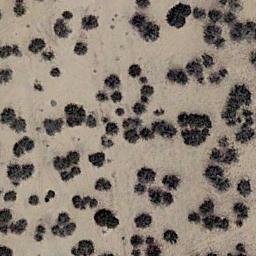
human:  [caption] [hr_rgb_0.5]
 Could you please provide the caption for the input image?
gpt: Some disconnected chaparrals of different sizes grow in the desert .

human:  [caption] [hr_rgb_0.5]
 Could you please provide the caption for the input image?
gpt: Chaparral is evenly distributed on the sand .

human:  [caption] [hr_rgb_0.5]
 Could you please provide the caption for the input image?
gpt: There are clusters of lush trees in the desert .

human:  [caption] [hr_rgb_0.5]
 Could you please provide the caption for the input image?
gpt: The chaparral is consist of sparse bushes on the desert .

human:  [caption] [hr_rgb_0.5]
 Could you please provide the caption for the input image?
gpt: The chaparral is scattered and sparse .